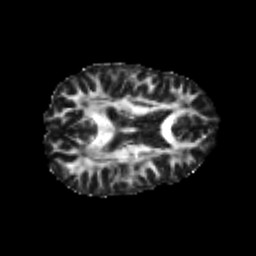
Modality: FA
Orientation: axial
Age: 20
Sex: female
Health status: healthy
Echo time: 0.074 s